Aerial crown-view tile of a tropical tree (Barro Colorado Island, Panama), acquired 20250217:
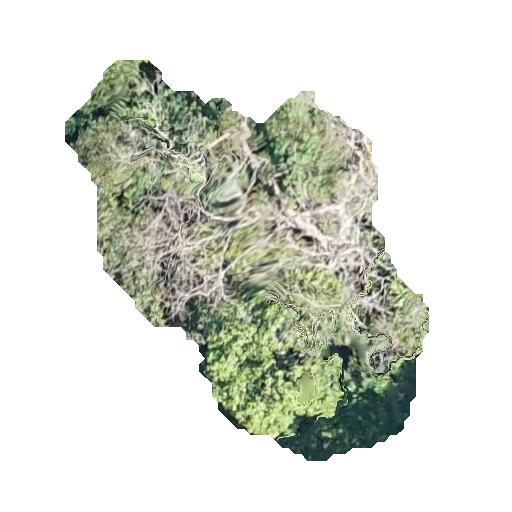
Species: Astronium graveolens
GBIF accepted scientific name: Astronium graveolens
Crown area: 131.108 m²